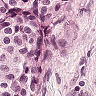
Metastatic tissue present: yes